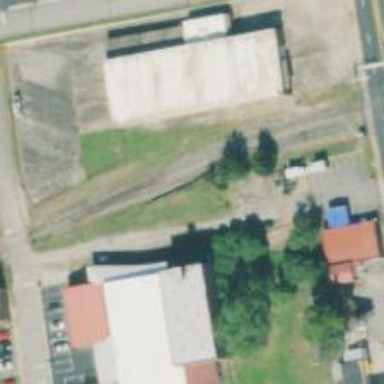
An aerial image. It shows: Railway siding for service.